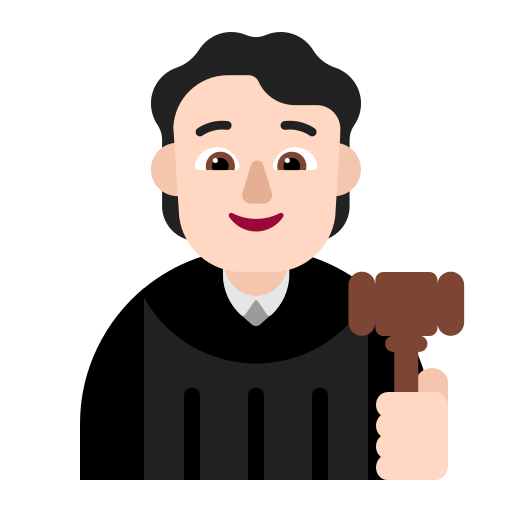
judge flat light